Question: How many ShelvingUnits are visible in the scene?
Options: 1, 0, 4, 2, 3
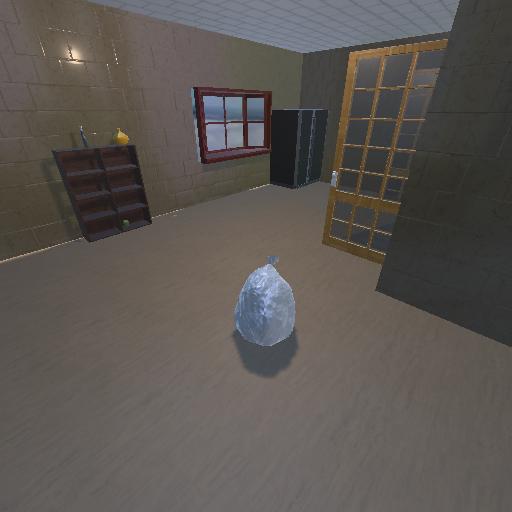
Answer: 1